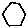
Label: hexagon